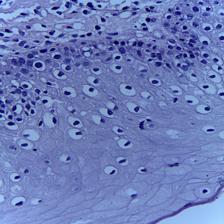
Diagnosis: OSCC